Chest X-ray:
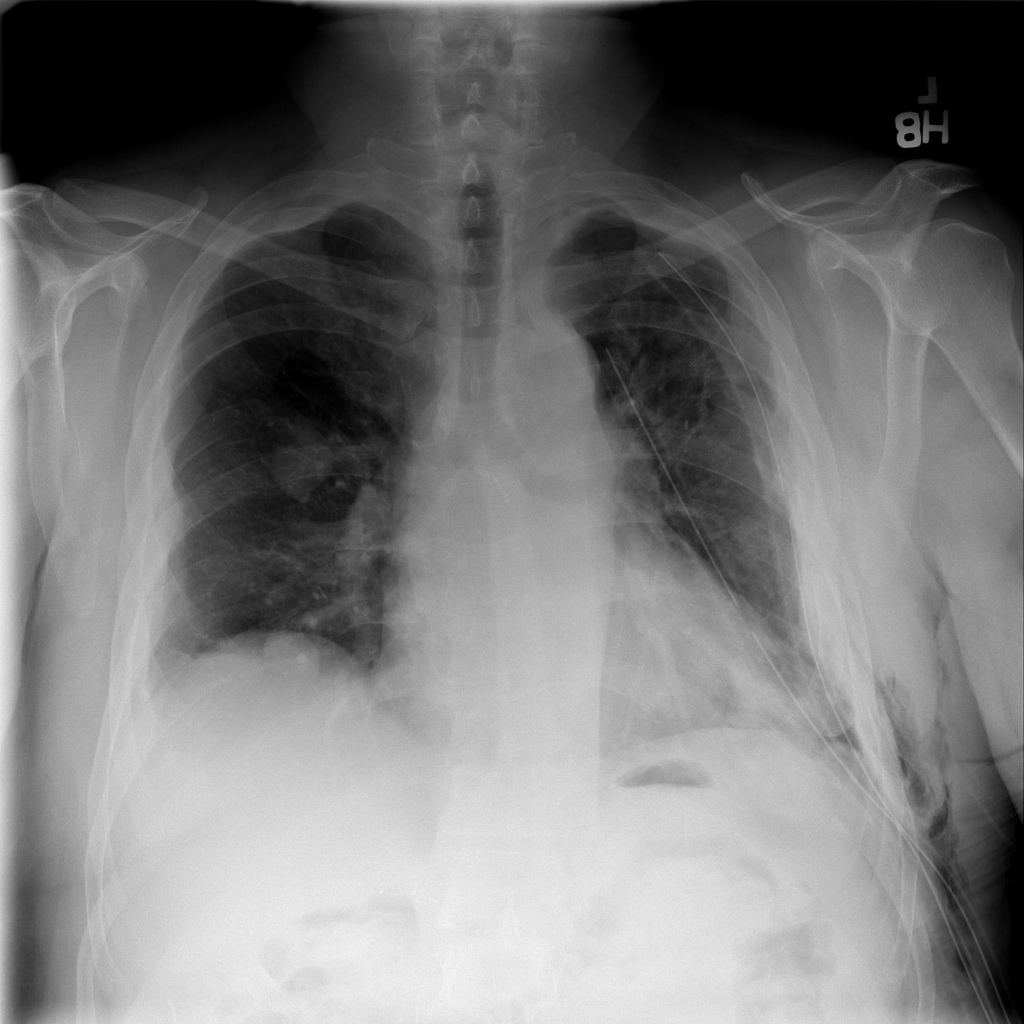
Findings: Nodule, Pleural Thickening, Pneumothorax, Consolidation, Effusion, Fracture
No abnormal finding: no